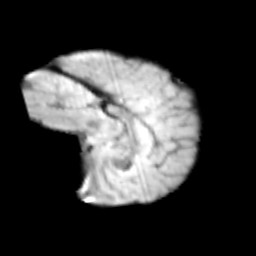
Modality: T2w
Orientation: sagittal
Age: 13
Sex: male
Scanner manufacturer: siemens
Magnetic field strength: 3 T
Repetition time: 3.8 s
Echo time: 0.07 s